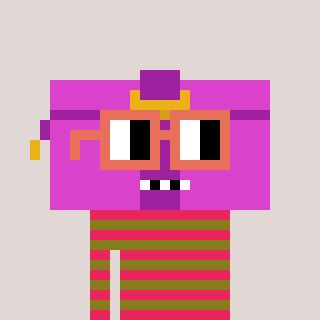
a pixel art character with square orange glasses, a clutch-shaped head and a gunk-colored body on a warm background